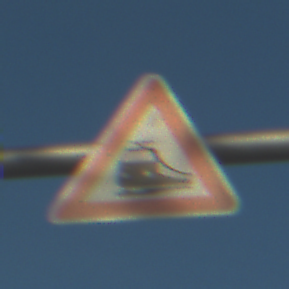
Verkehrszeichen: Bahnuebergang
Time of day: MorningAfternoon
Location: Outdoor (Suburban)
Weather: PartlyCloudy
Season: NotSpecified
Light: Natural